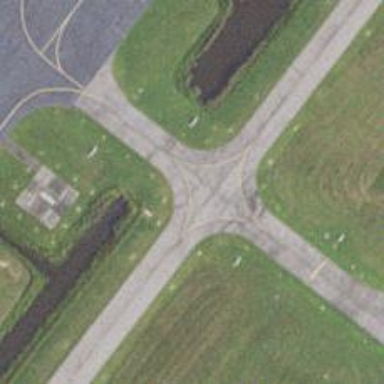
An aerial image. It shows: Image of taxiway at airport.